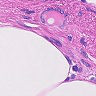
Metastatic tissue present: no